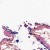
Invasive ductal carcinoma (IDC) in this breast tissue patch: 0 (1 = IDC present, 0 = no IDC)